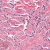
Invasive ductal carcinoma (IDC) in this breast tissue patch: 1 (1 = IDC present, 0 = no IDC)